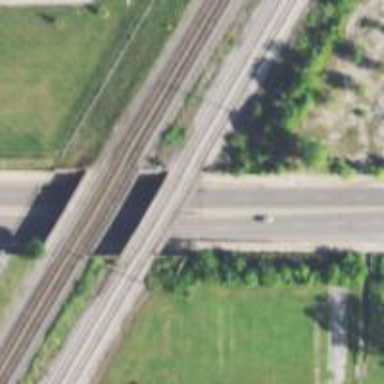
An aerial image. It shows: Railway bridge over siding rail track.